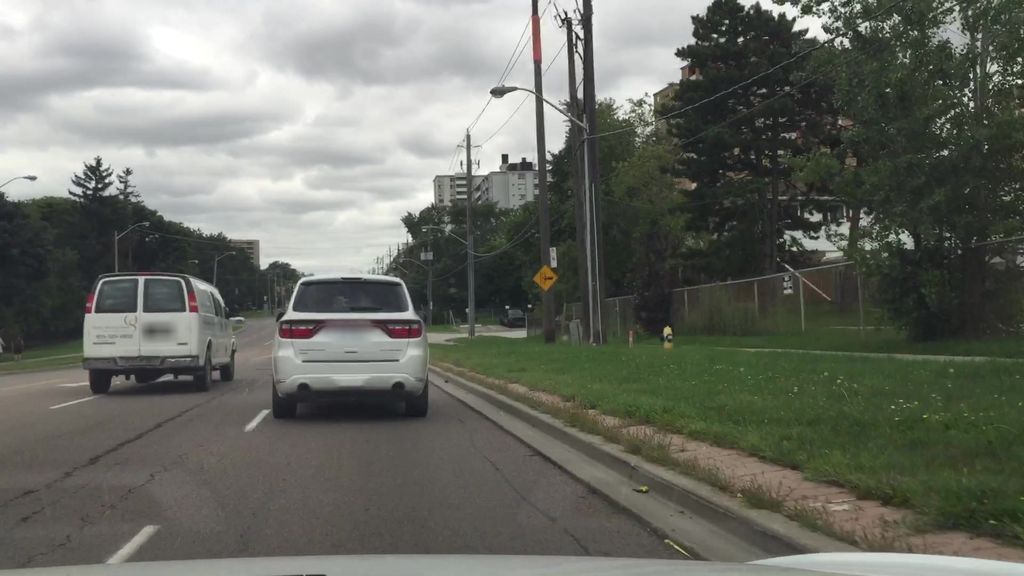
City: toronto